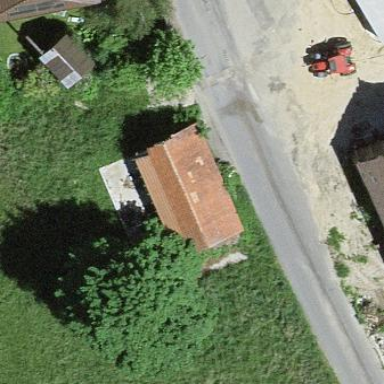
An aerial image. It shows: Shed building.